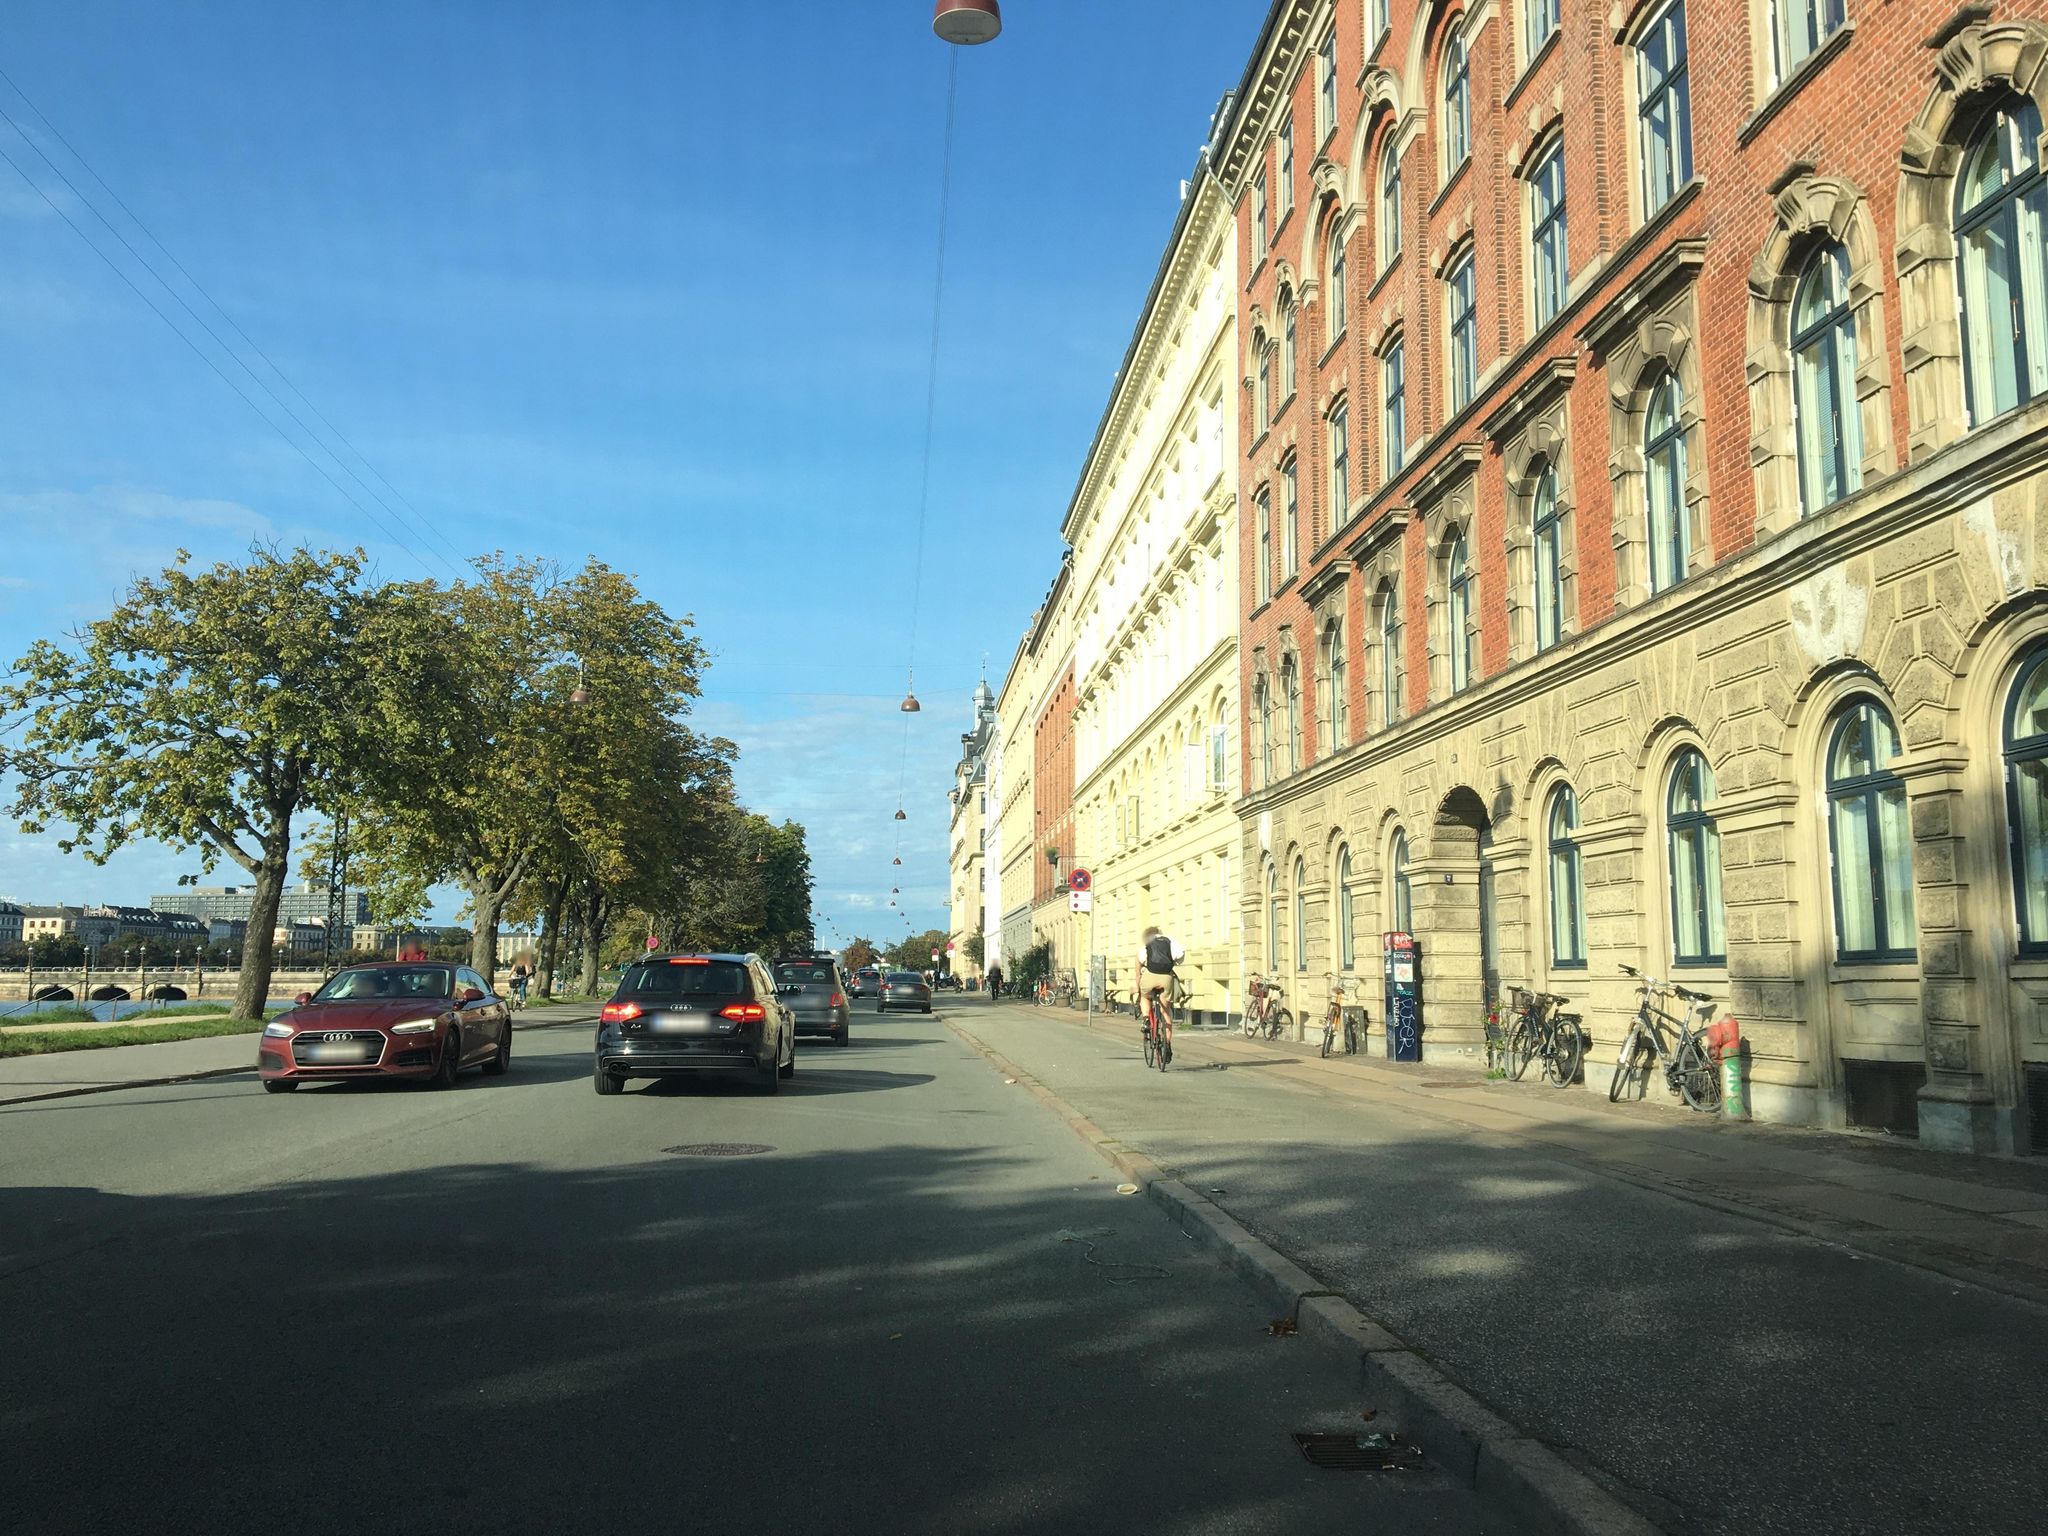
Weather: clear
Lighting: day
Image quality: good
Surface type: driving surface
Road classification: service, footway, residential
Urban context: urban centre
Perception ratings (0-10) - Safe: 6.44, Lively: 8.18, Beautiful: 5.06, Boring: 4.81, Depressing: 3.05, Wealthy: 9.52